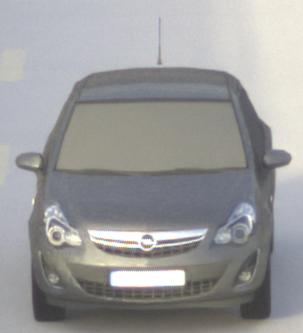
Make: Opel
Model: Corsa 1.2
Detailed model: Corsa (D)
Model produced from: 2011/01
Model produced until: 2014/08
Doors: 3
Color: gray
Road condition: dry road
Daytime: morning or afternoon
Contrast: medium contrast